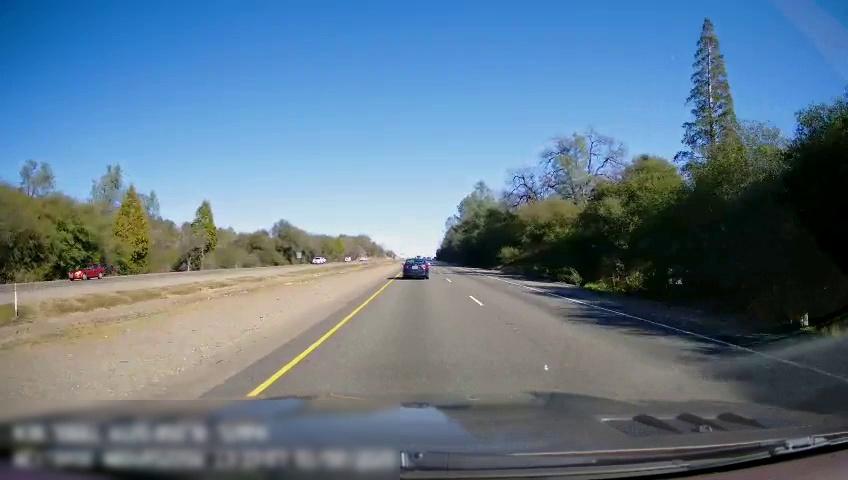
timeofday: Day
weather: Sunny
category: Drivable Space
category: Drivable Space
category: Vehicles | Car
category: Vehicles | SUV
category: Vehicles | Car
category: Lanes | Current Lane
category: Lanes | Current Lane
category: Lanes | Alternate Lane